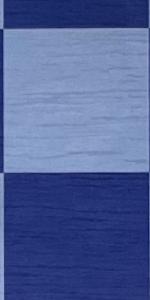
Label: Empty